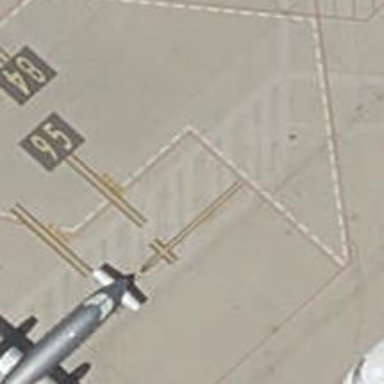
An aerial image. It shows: Airport parking position.